Field crop: tomato
Growth stage: 1
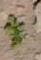
Species: portulaca